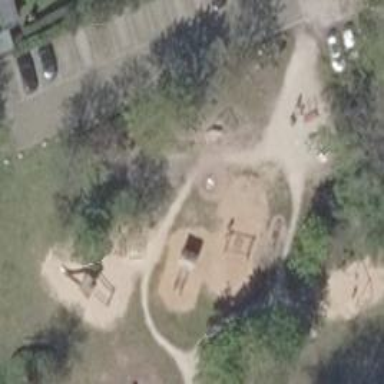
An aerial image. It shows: Playground featuring basket swing.